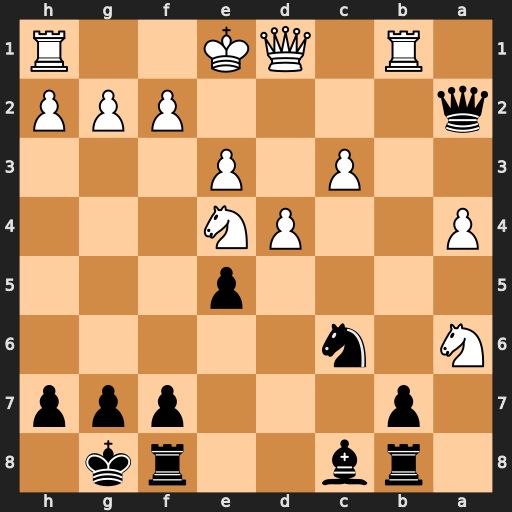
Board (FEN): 1rb2rk1/1p3ppp/N1n5/4p3/P2PN3/2P1P3/q4PPP/1R1QK2R
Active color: b
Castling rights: K
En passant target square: -
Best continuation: bxa6 Rxb8 Nxb8